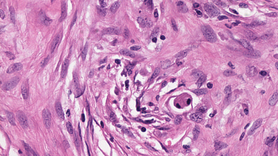
Tumor epithelial tissue: no
Tumor-associated stroma tissue: yes
Normal tissue: no